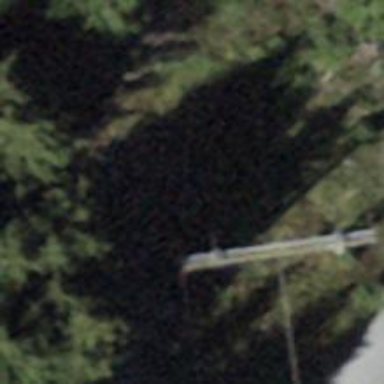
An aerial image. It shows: Power line in the image.